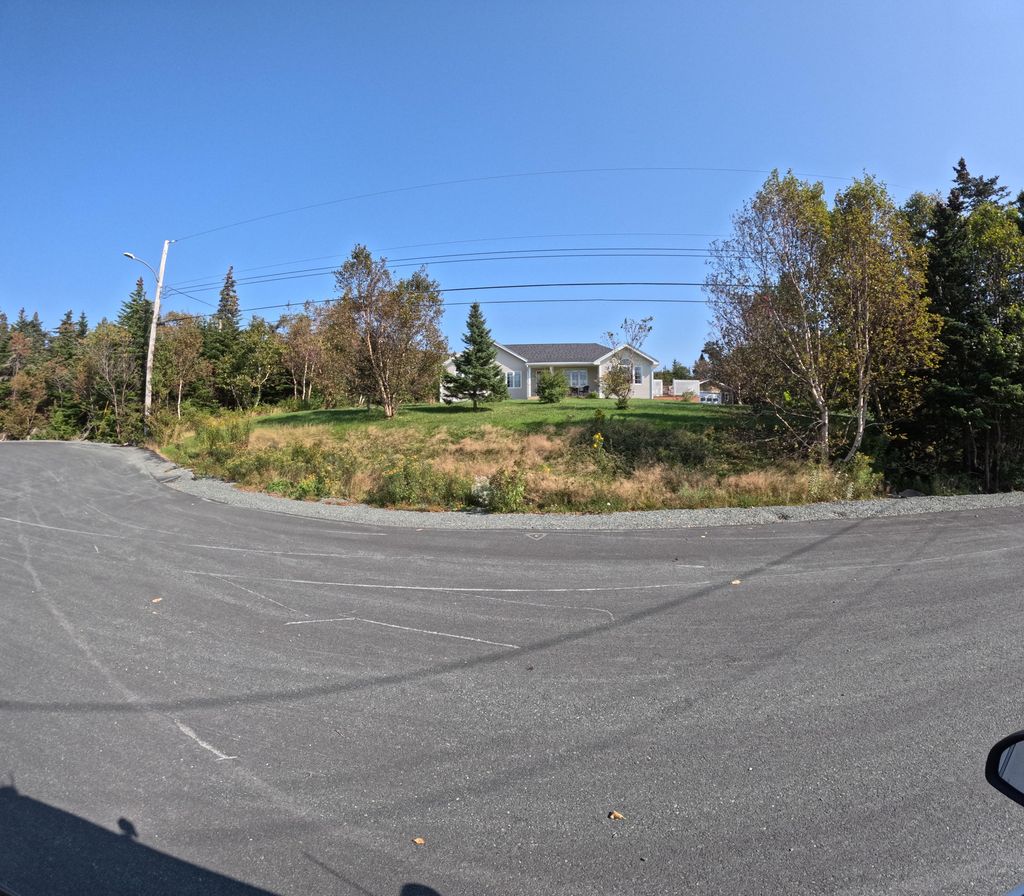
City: st_johns